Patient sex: F
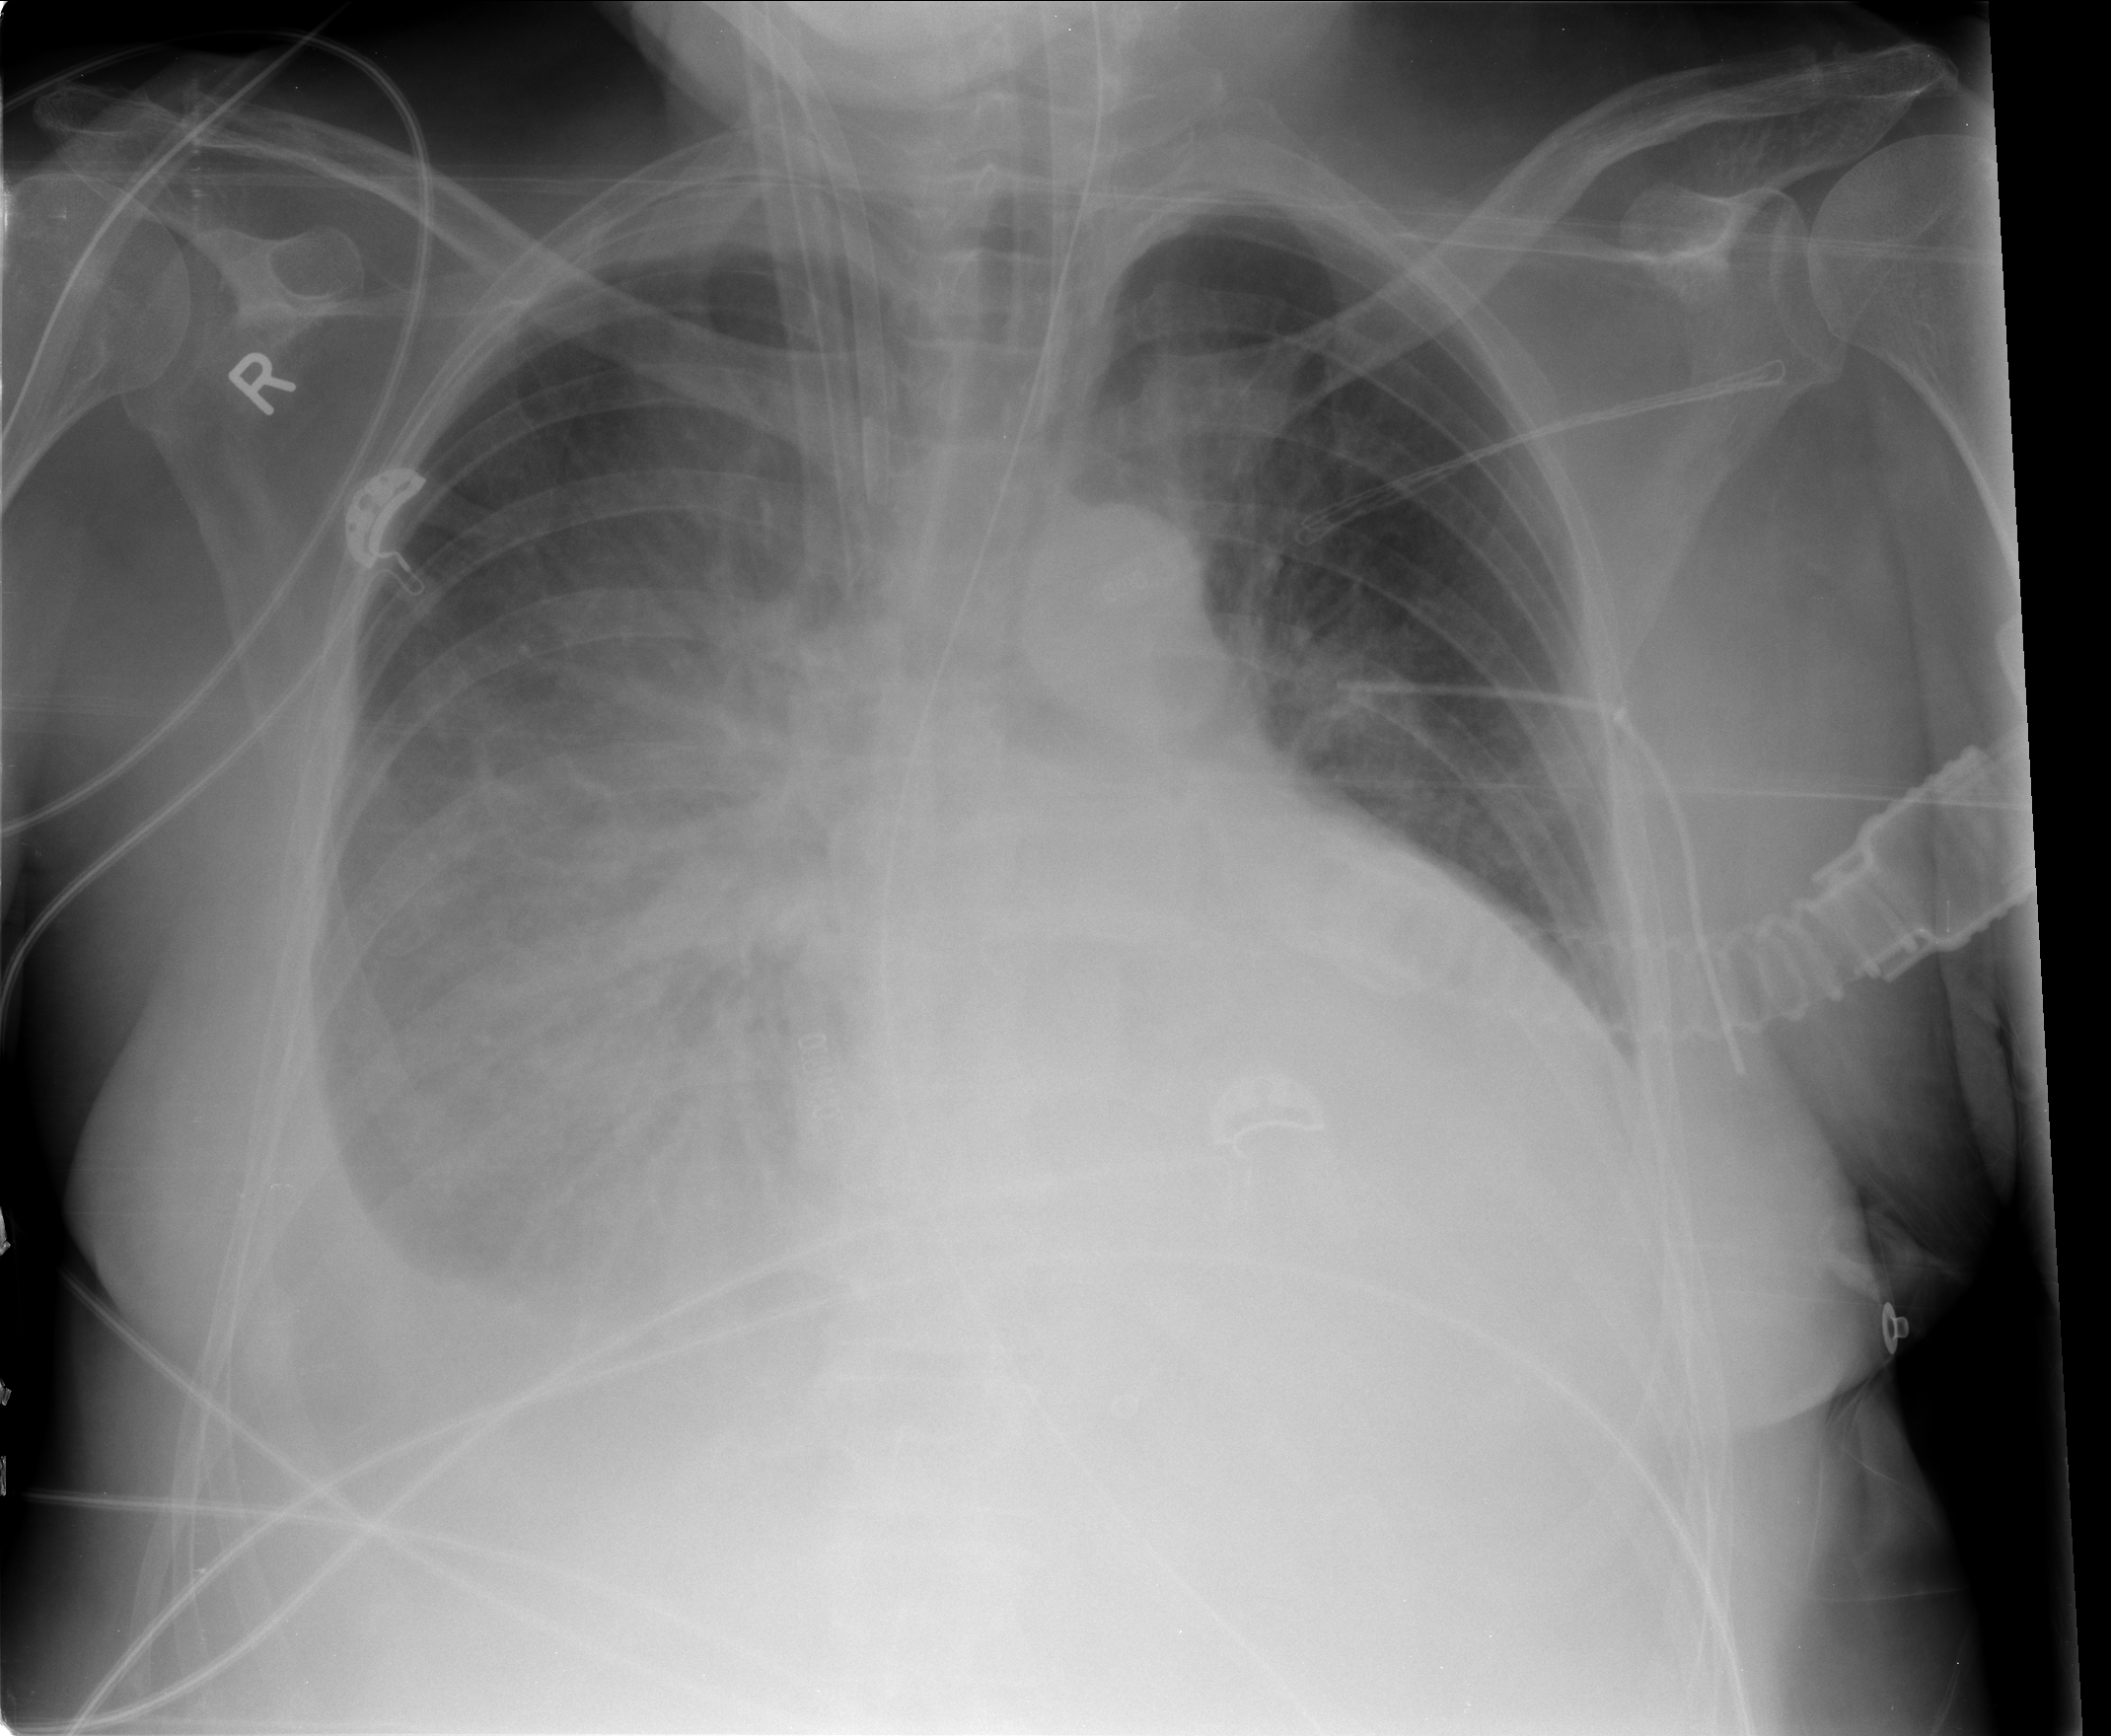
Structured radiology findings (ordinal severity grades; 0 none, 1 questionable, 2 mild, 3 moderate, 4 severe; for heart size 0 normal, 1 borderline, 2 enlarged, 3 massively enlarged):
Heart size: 3
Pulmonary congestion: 3
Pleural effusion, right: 3
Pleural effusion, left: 2
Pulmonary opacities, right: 1
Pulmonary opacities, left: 0
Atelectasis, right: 3
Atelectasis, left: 2